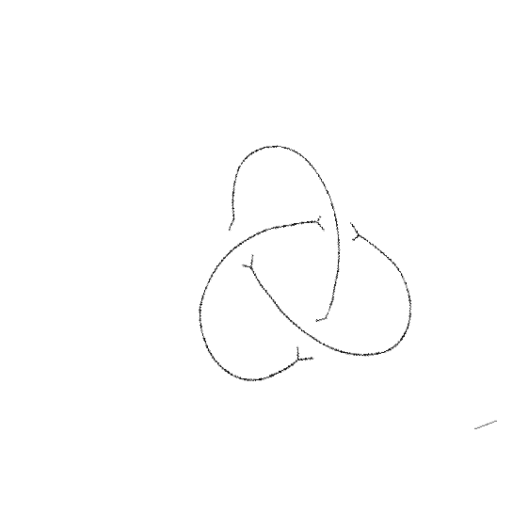
Crossing number: 3